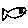
Label: fish